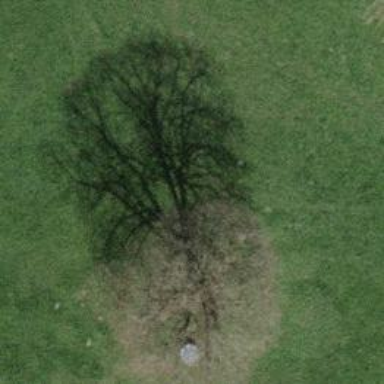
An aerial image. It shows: Beautiful tree in nature.